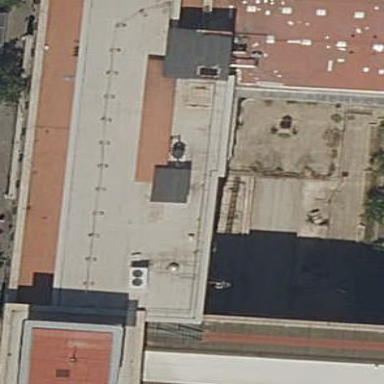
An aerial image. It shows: Part of building.